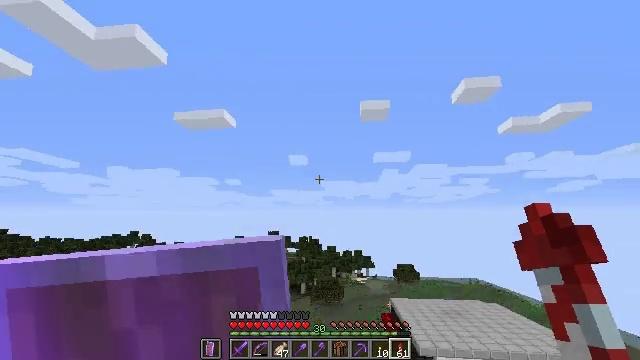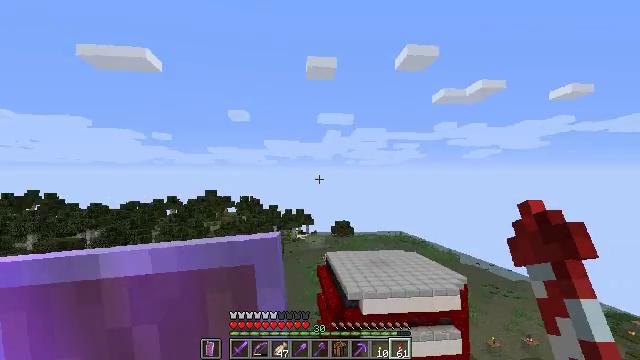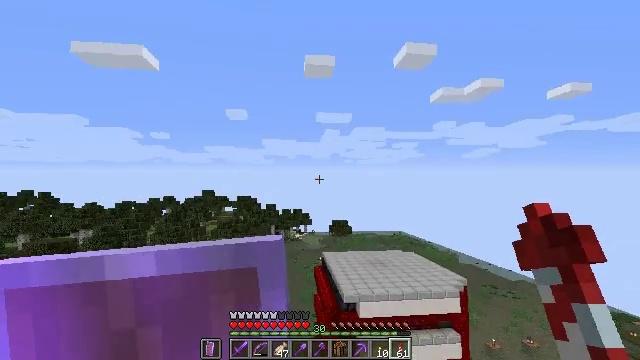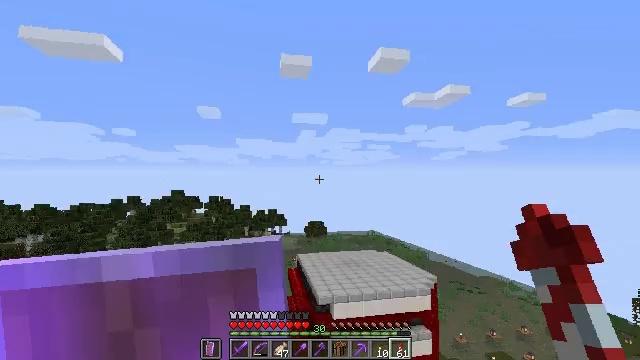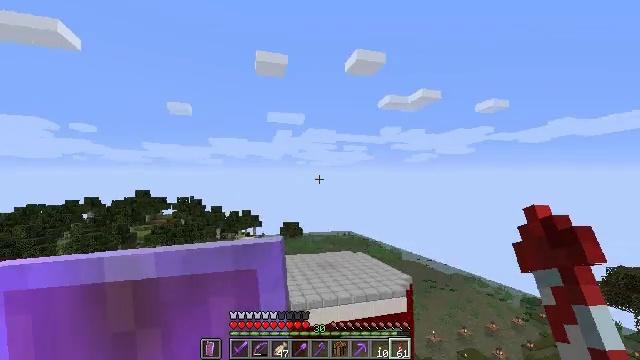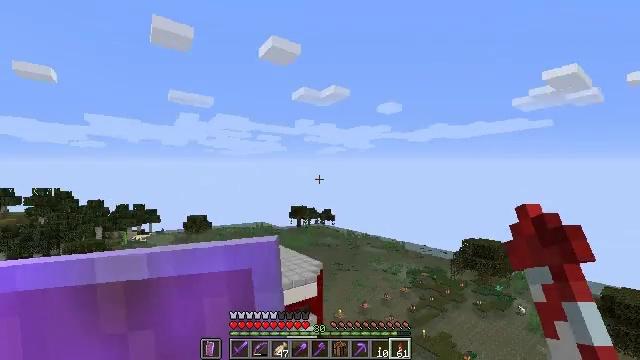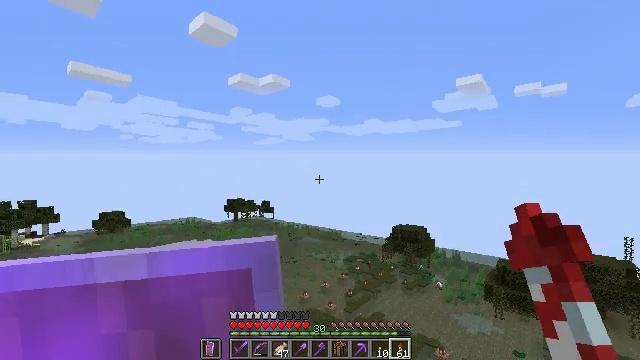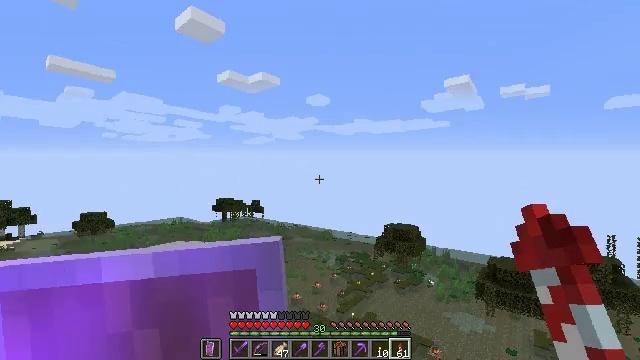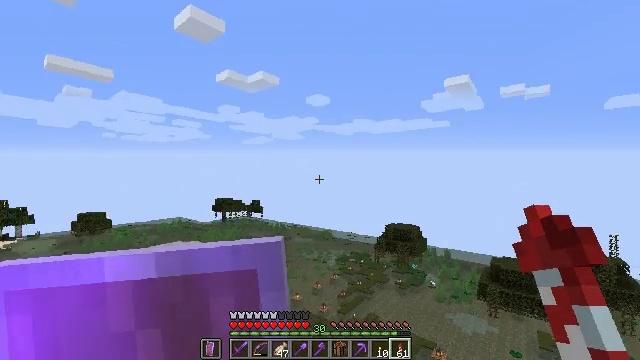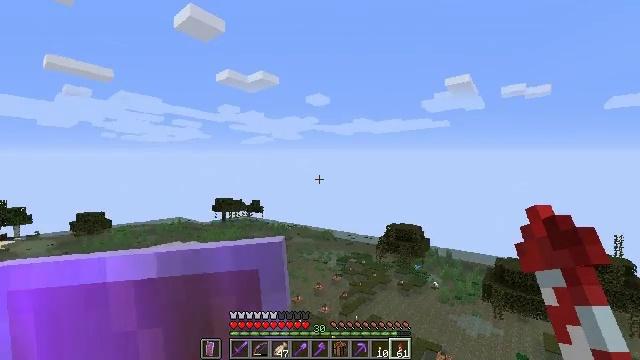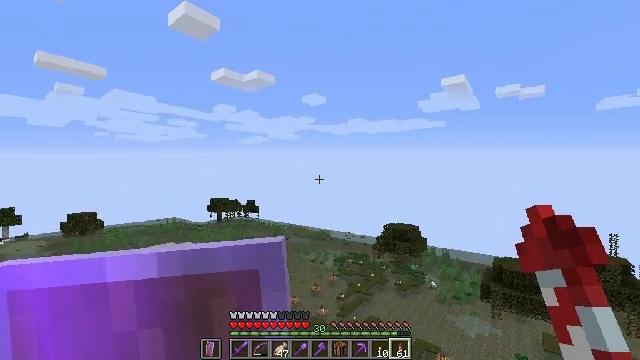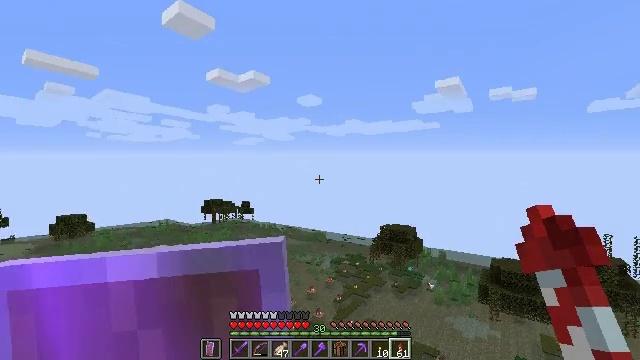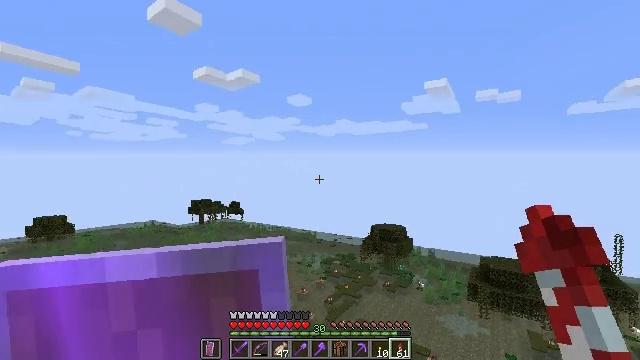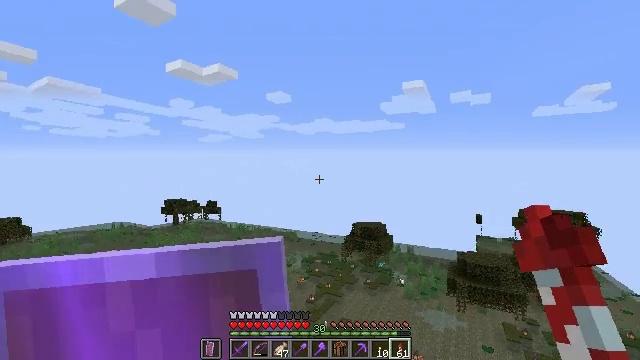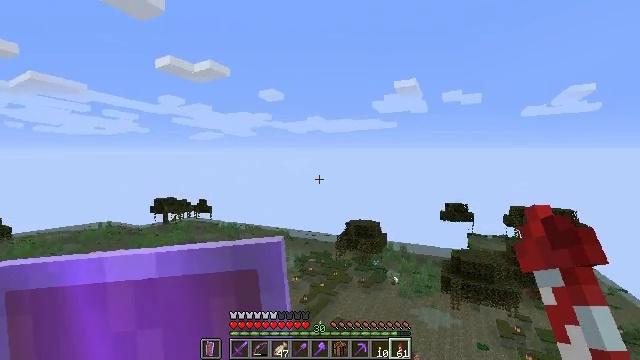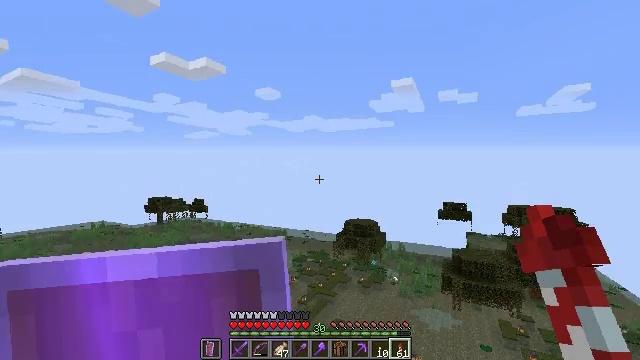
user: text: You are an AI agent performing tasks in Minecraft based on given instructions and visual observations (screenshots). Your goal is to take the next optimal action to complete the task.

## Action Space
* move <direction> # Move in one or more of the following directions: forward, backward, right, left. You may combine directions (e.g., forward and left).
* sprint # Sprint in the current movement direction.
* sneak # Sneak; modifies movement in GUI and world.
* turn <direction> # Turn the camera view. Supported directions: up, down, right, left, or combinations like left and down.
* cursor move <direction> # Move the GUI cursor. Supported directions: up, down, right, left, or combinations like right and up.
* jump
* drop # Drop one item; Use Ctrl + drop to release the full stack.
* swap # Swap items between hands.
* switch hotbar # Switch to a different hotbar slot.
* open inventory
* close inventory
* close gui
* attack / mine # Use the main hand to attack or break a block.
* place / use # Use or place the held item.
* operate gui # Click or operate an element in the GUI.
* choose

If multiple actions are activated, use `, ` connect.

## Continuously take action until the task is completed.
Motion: motion action
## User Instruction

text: Remove the sticky piston from its position.
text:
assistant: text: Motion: turn right and down
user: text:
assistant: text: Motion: no_op
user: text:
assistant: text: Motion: turn right
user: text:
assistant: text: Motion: turn right
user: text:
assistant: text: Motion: turn right and down
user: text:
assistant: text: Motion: turn right and down
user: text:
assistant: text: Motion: turn right
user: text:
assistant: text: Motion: no_op
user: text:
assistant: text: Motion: no_op
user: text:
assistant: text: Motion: no_op
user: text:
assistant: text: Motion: turn right
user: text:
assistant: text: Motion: turn right
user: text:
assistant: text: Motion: turn right
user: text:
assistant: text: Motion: turn right
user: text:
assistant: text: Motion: no_op
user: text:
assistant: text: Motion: turn right
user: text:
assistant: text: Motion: no_op
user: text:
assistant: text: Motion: no_op
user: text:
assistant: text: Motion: no_op
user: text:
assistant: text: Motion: no_op
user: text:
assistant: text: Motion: no_op
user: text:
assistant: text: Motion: no_op
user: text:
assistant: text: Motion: no_op
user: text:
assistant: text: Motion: no_op
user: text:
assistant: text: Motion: no_op
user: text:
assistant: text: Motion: no_op
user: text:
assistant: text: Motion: no_op
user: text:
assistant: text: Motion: no_op
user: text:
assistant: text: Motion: no_op
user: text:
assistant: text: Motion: no_op